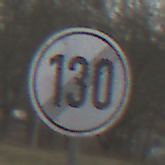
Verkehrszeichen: EndeGeschwindigkeit130
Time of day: MorningAfternoon
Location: Outdoor (Nature)
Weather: PartlyCloudy
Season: Autumn
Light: Natural